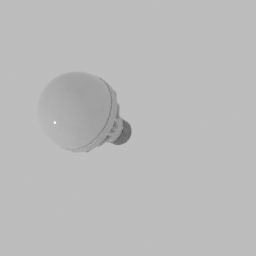
Label: lighting